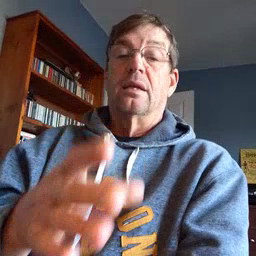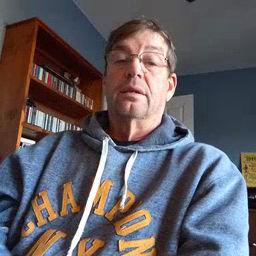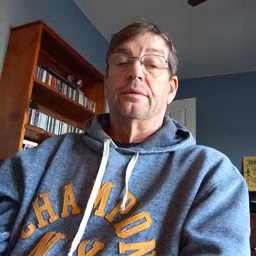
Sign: hate